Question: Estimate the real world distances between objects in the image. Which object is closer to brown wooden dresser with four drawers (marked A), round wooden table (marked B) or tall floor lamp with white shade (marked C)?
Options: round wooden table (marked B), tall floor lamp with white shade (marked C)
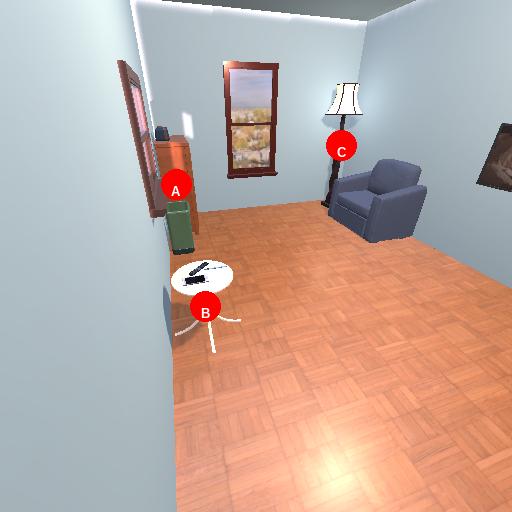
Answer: round wooden table (marked B)